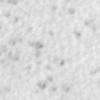
Label: no_change